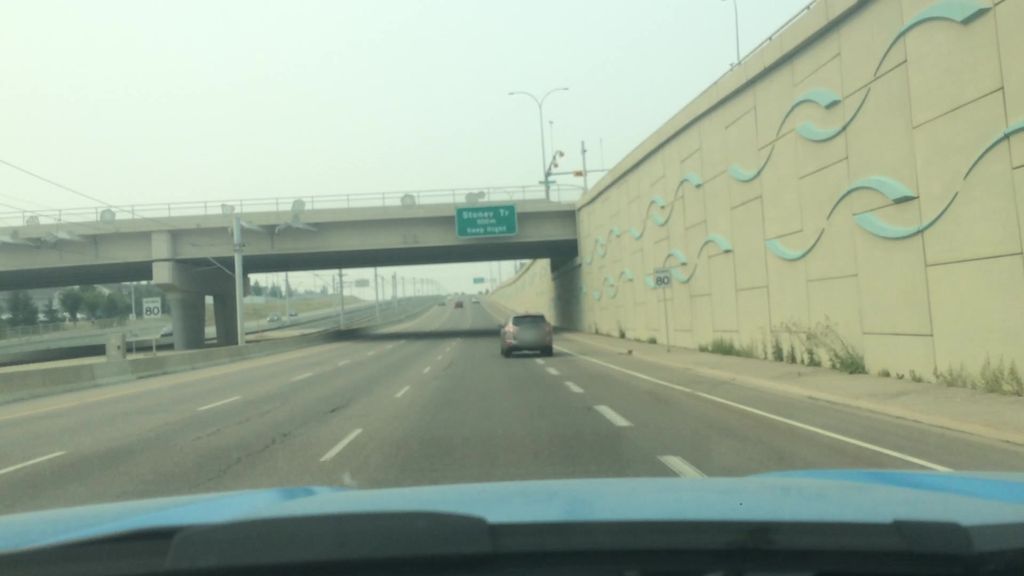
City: calgary